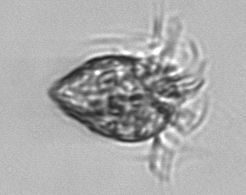
Label: Strombidium_morphotype1